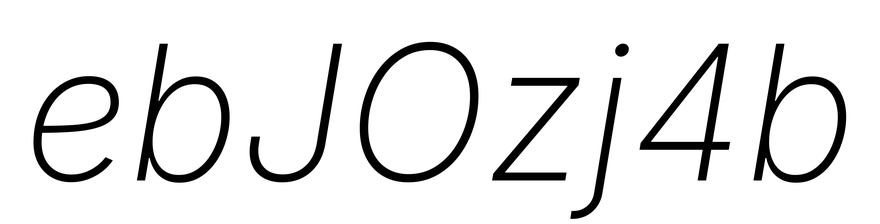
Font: Inter-Italic_ExtraLight_Italic